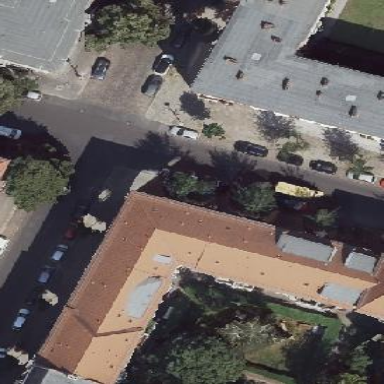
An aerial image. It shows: Hipped roof on apartment building.